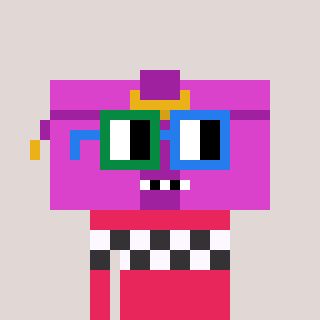
a pixel art character with square green and blue glasses, a clutch-shaped head and a redpinkish-colored body on a warm background